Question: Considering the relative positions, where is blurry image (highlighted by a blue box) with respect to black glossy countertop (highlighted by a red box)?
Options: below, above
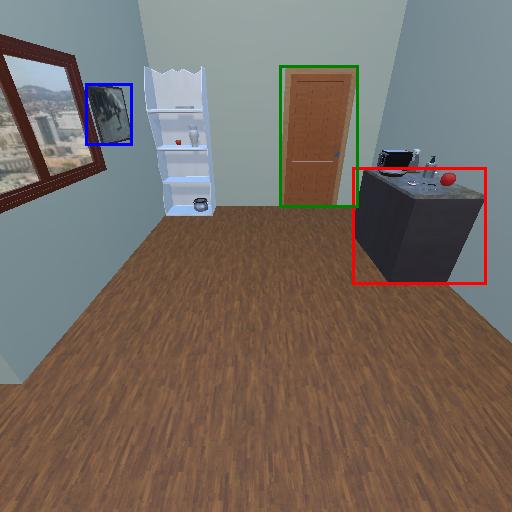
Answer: below